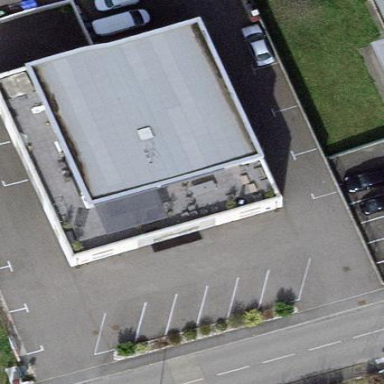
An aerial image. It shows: Office building with flat roof.